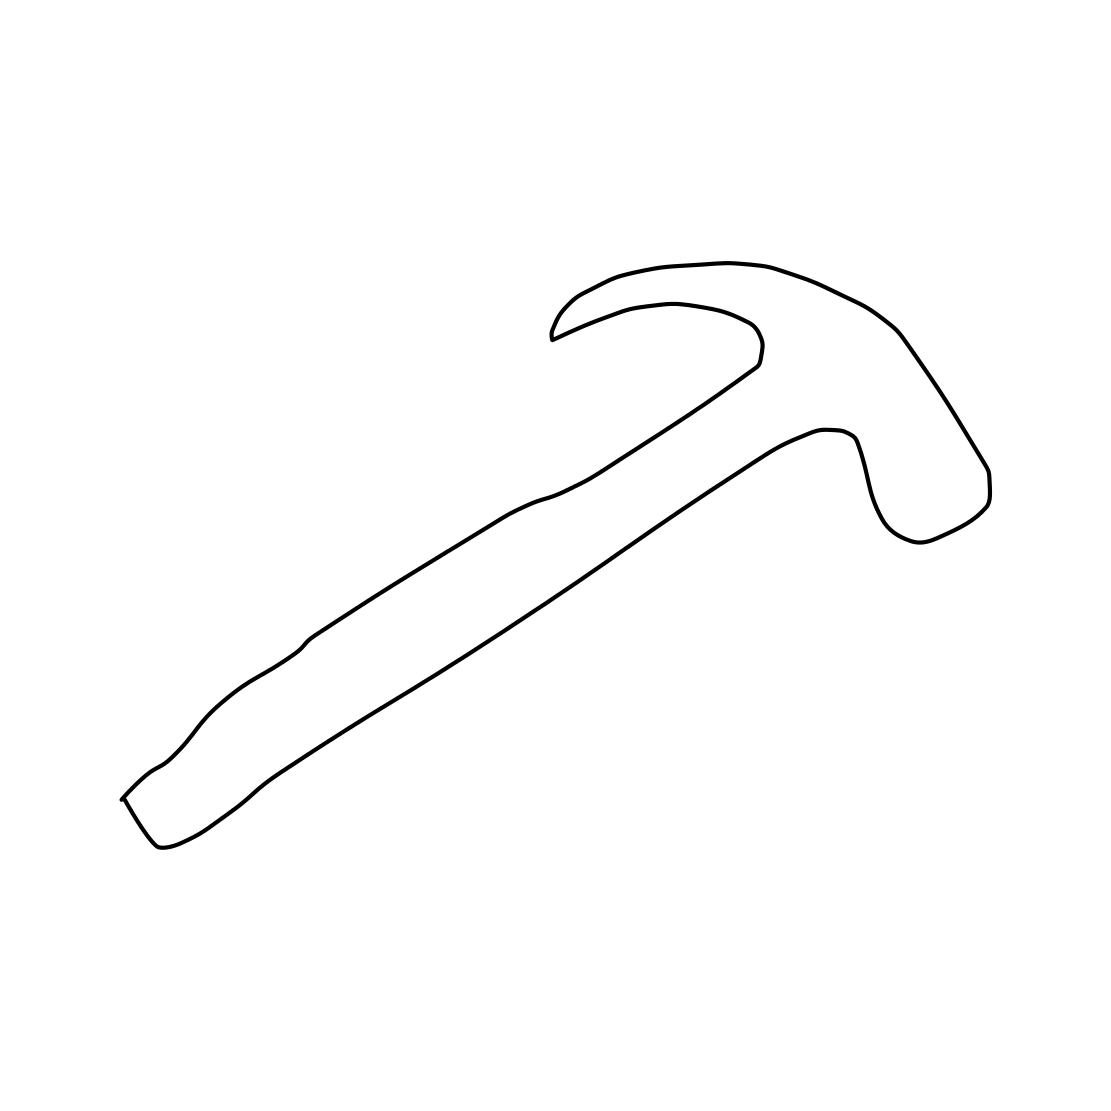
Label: hammer